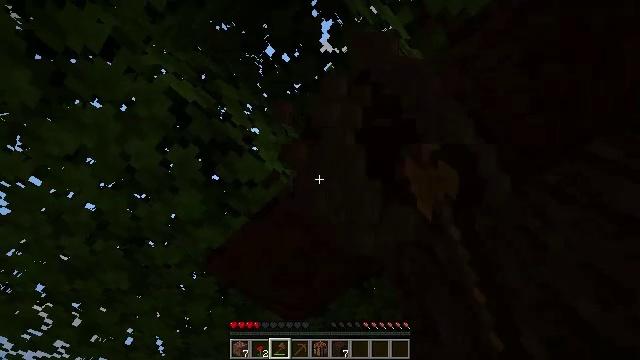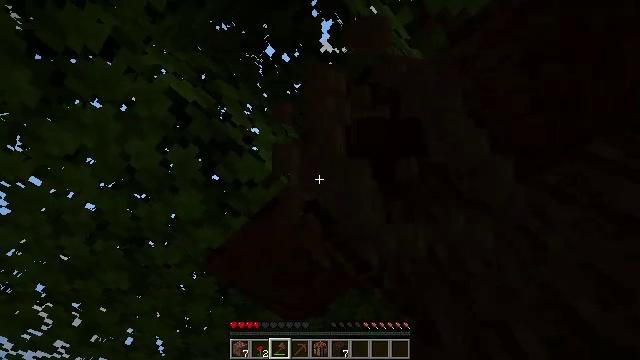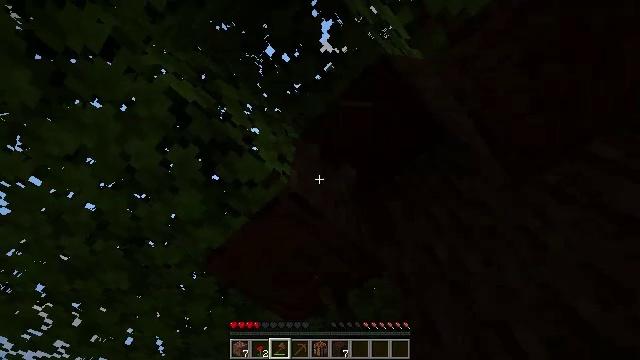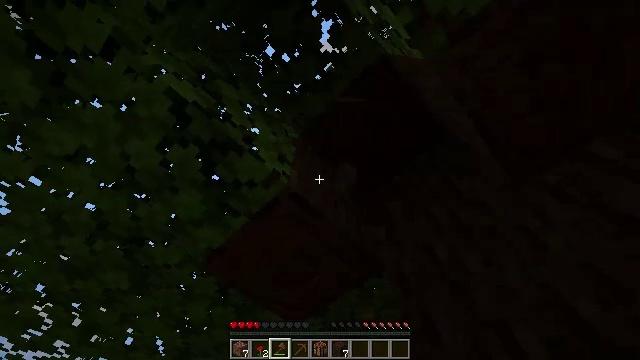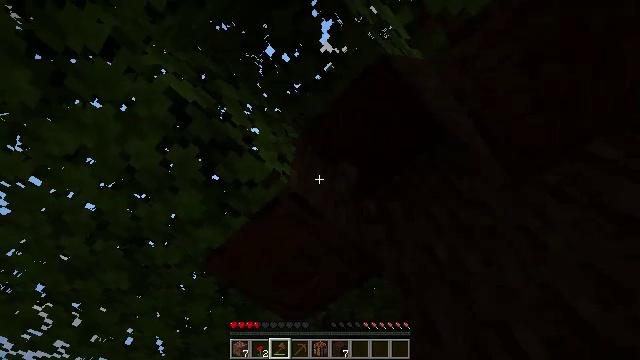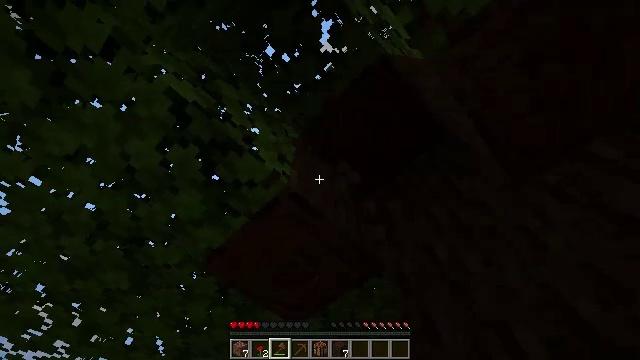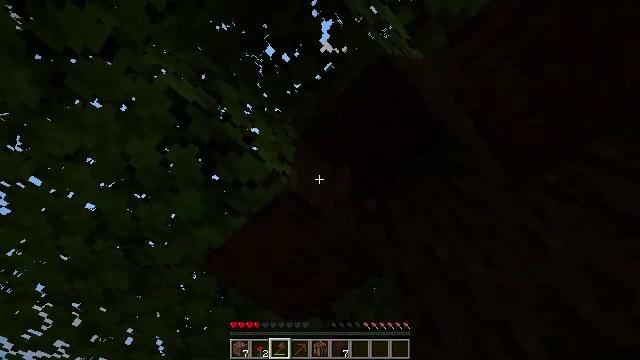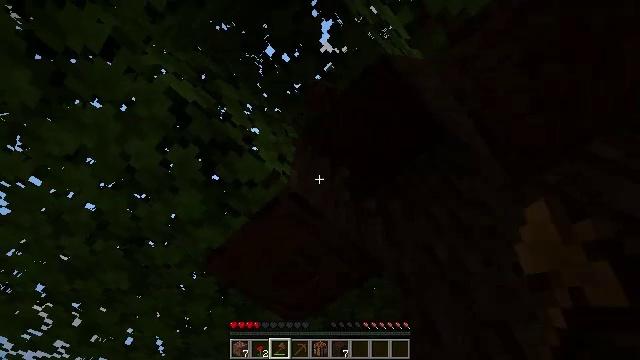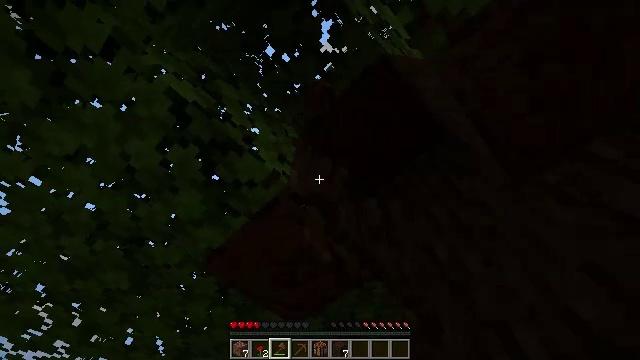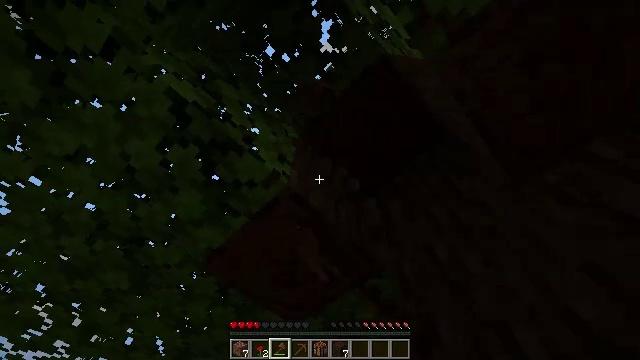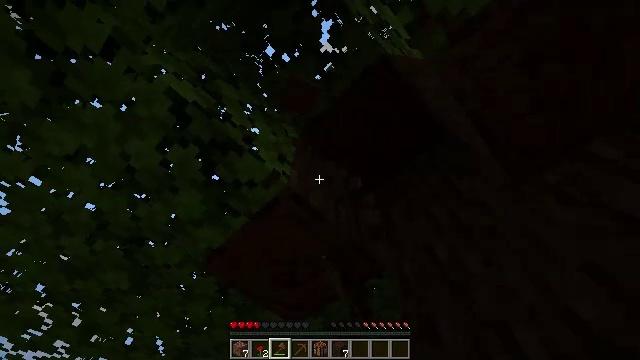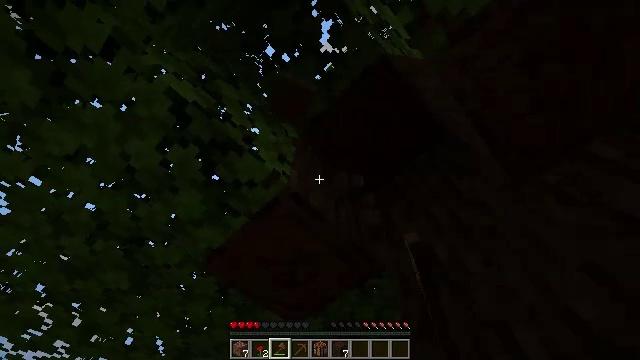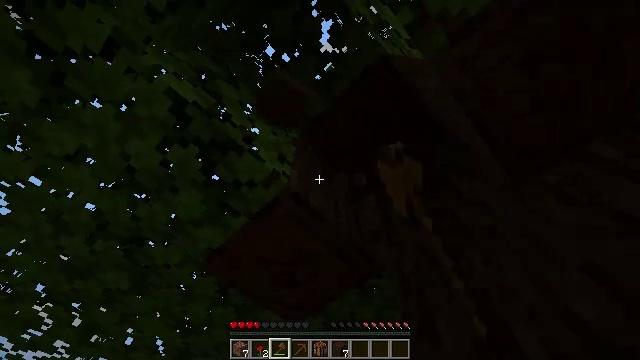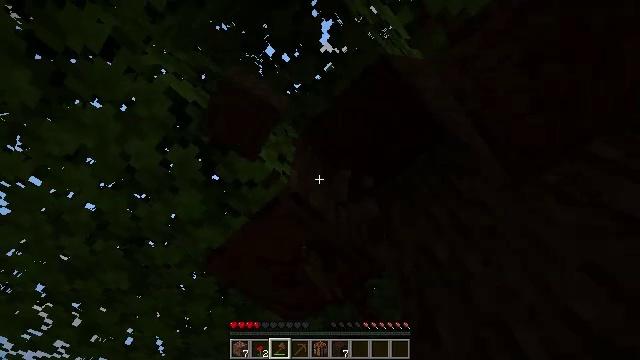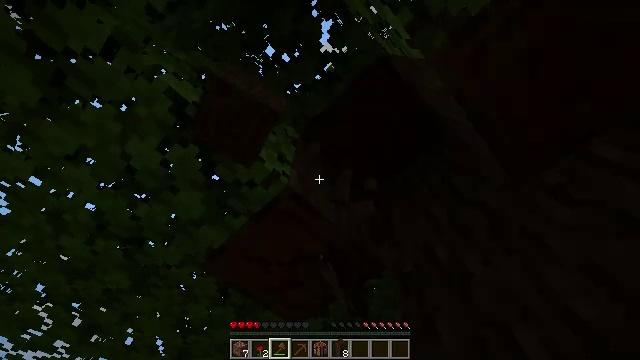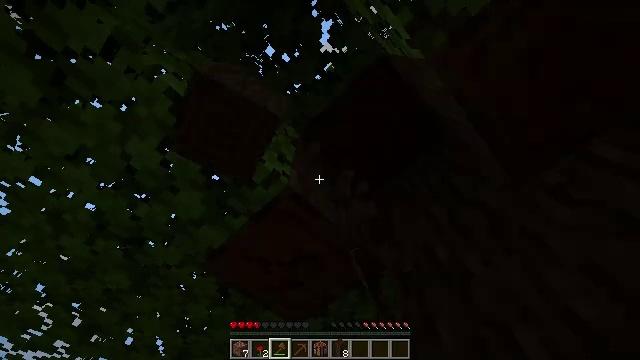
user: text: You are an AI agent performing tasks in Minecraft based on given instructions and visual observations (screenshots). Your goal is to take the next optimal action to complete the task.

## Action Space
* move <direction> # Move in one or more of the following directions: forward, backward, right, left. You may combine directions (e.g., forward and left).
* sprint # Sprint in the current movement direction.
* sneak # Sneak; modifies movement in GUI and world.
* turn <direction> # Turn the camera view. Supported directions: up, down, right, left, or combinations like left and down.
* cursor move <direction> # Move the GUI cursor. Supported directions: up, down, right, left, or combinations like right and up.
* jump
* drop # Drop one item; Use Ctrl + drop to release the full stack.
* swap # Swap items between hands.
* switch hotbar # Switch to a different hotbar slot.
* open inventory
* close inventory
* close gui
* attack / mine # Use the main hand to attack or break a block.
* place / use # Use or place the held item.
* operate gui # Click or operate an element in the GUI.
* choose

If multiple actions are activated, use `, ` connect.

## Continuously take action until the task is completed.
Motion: motion action
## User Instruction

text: Break the dark oak log in the forest.
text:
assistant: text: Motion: attack / mine
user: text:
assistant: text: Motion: attack / mine
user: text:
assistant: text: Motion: attack / mine
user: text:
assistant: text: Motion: attack / mine
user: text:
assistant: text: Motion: attack / mine
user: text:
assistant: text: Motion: attack / mine
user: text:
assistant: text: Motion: attack / mine
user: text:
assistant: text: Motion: attack / mine
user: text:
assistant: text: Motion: attack / mine
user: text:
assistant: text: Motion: attack / mine
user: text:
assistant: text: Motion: attack / mine
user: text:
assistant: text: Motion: attack / mine
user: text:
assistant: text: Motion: attack / mine
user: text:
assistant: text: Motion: attack / mine
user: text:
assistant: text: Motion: attack / mine
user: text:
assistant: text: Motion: attack / mine
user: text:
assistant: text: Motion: attack / mine
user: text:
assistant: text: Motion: attack / mine
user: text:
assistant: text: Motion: attack / mine
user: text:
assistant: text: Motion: attack / mine
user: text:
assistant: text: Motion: attack / mine
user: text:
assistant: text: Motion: attack / mine
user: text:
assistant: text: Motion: attack / mine
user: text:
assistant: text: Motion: attack / mine
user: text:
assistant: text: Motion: attack / mine
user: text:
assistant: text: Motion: attack / mine
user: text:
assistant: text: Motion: attack / mine
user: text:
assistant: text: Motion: attack / mine
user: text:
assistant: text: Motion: attack / mine
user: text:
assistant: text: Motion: attack / mine